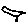
Label: bird